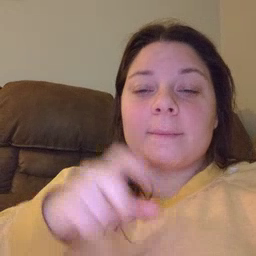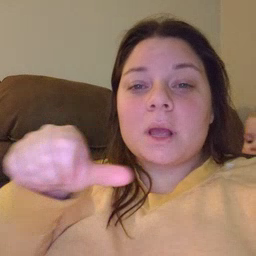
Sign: puzzle